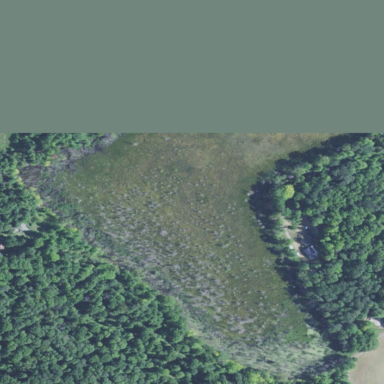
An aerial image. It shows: Swamp in wetland area.